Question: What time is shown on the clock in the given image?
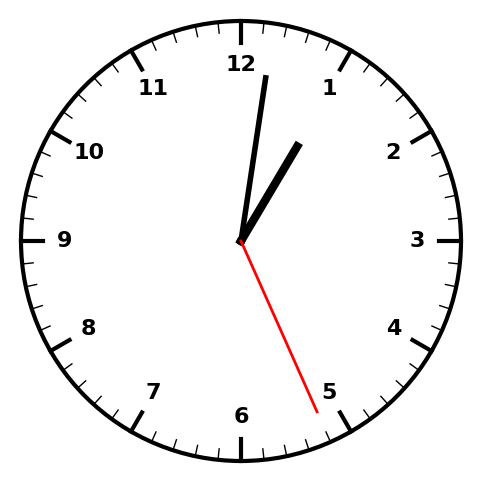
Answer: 01:01:26